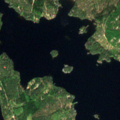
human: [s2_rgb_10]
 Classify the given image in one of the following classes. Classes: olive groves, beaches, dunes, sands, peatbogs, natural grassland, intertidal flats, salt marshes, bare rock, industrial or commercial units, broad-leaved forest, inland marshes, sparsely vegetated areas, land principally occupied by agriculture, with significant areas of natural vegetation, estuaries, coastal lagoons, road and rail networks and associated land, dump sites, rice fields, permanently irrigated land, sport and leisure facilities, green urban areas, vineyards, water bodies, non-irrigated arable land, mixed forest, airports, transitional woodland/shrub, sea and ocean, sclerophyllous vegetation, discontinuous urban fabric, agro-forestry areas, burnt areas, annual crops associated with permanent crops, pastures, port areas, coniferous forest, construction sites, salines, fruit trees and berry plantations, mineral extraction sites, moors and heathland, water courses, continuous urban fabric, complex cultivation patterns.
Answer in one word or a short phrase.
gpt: coniferous forest, mixed forest, water bodies